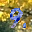
Label: 9